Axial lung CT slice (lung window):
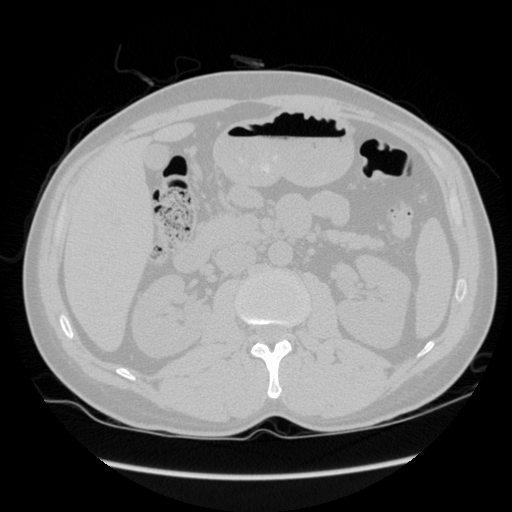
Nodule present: no